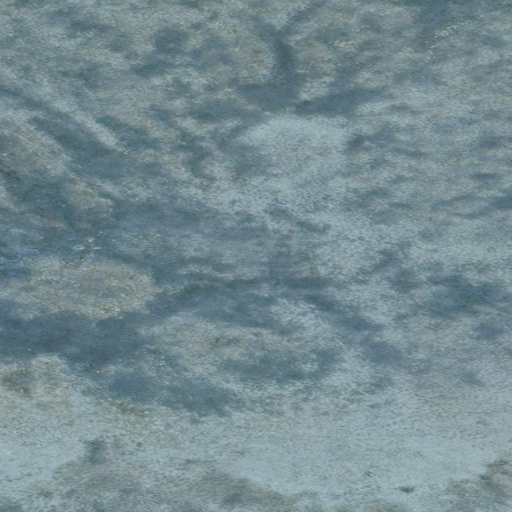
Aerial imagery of mountain in Alaska named Seemalik Butte containing only unknown